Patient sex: M
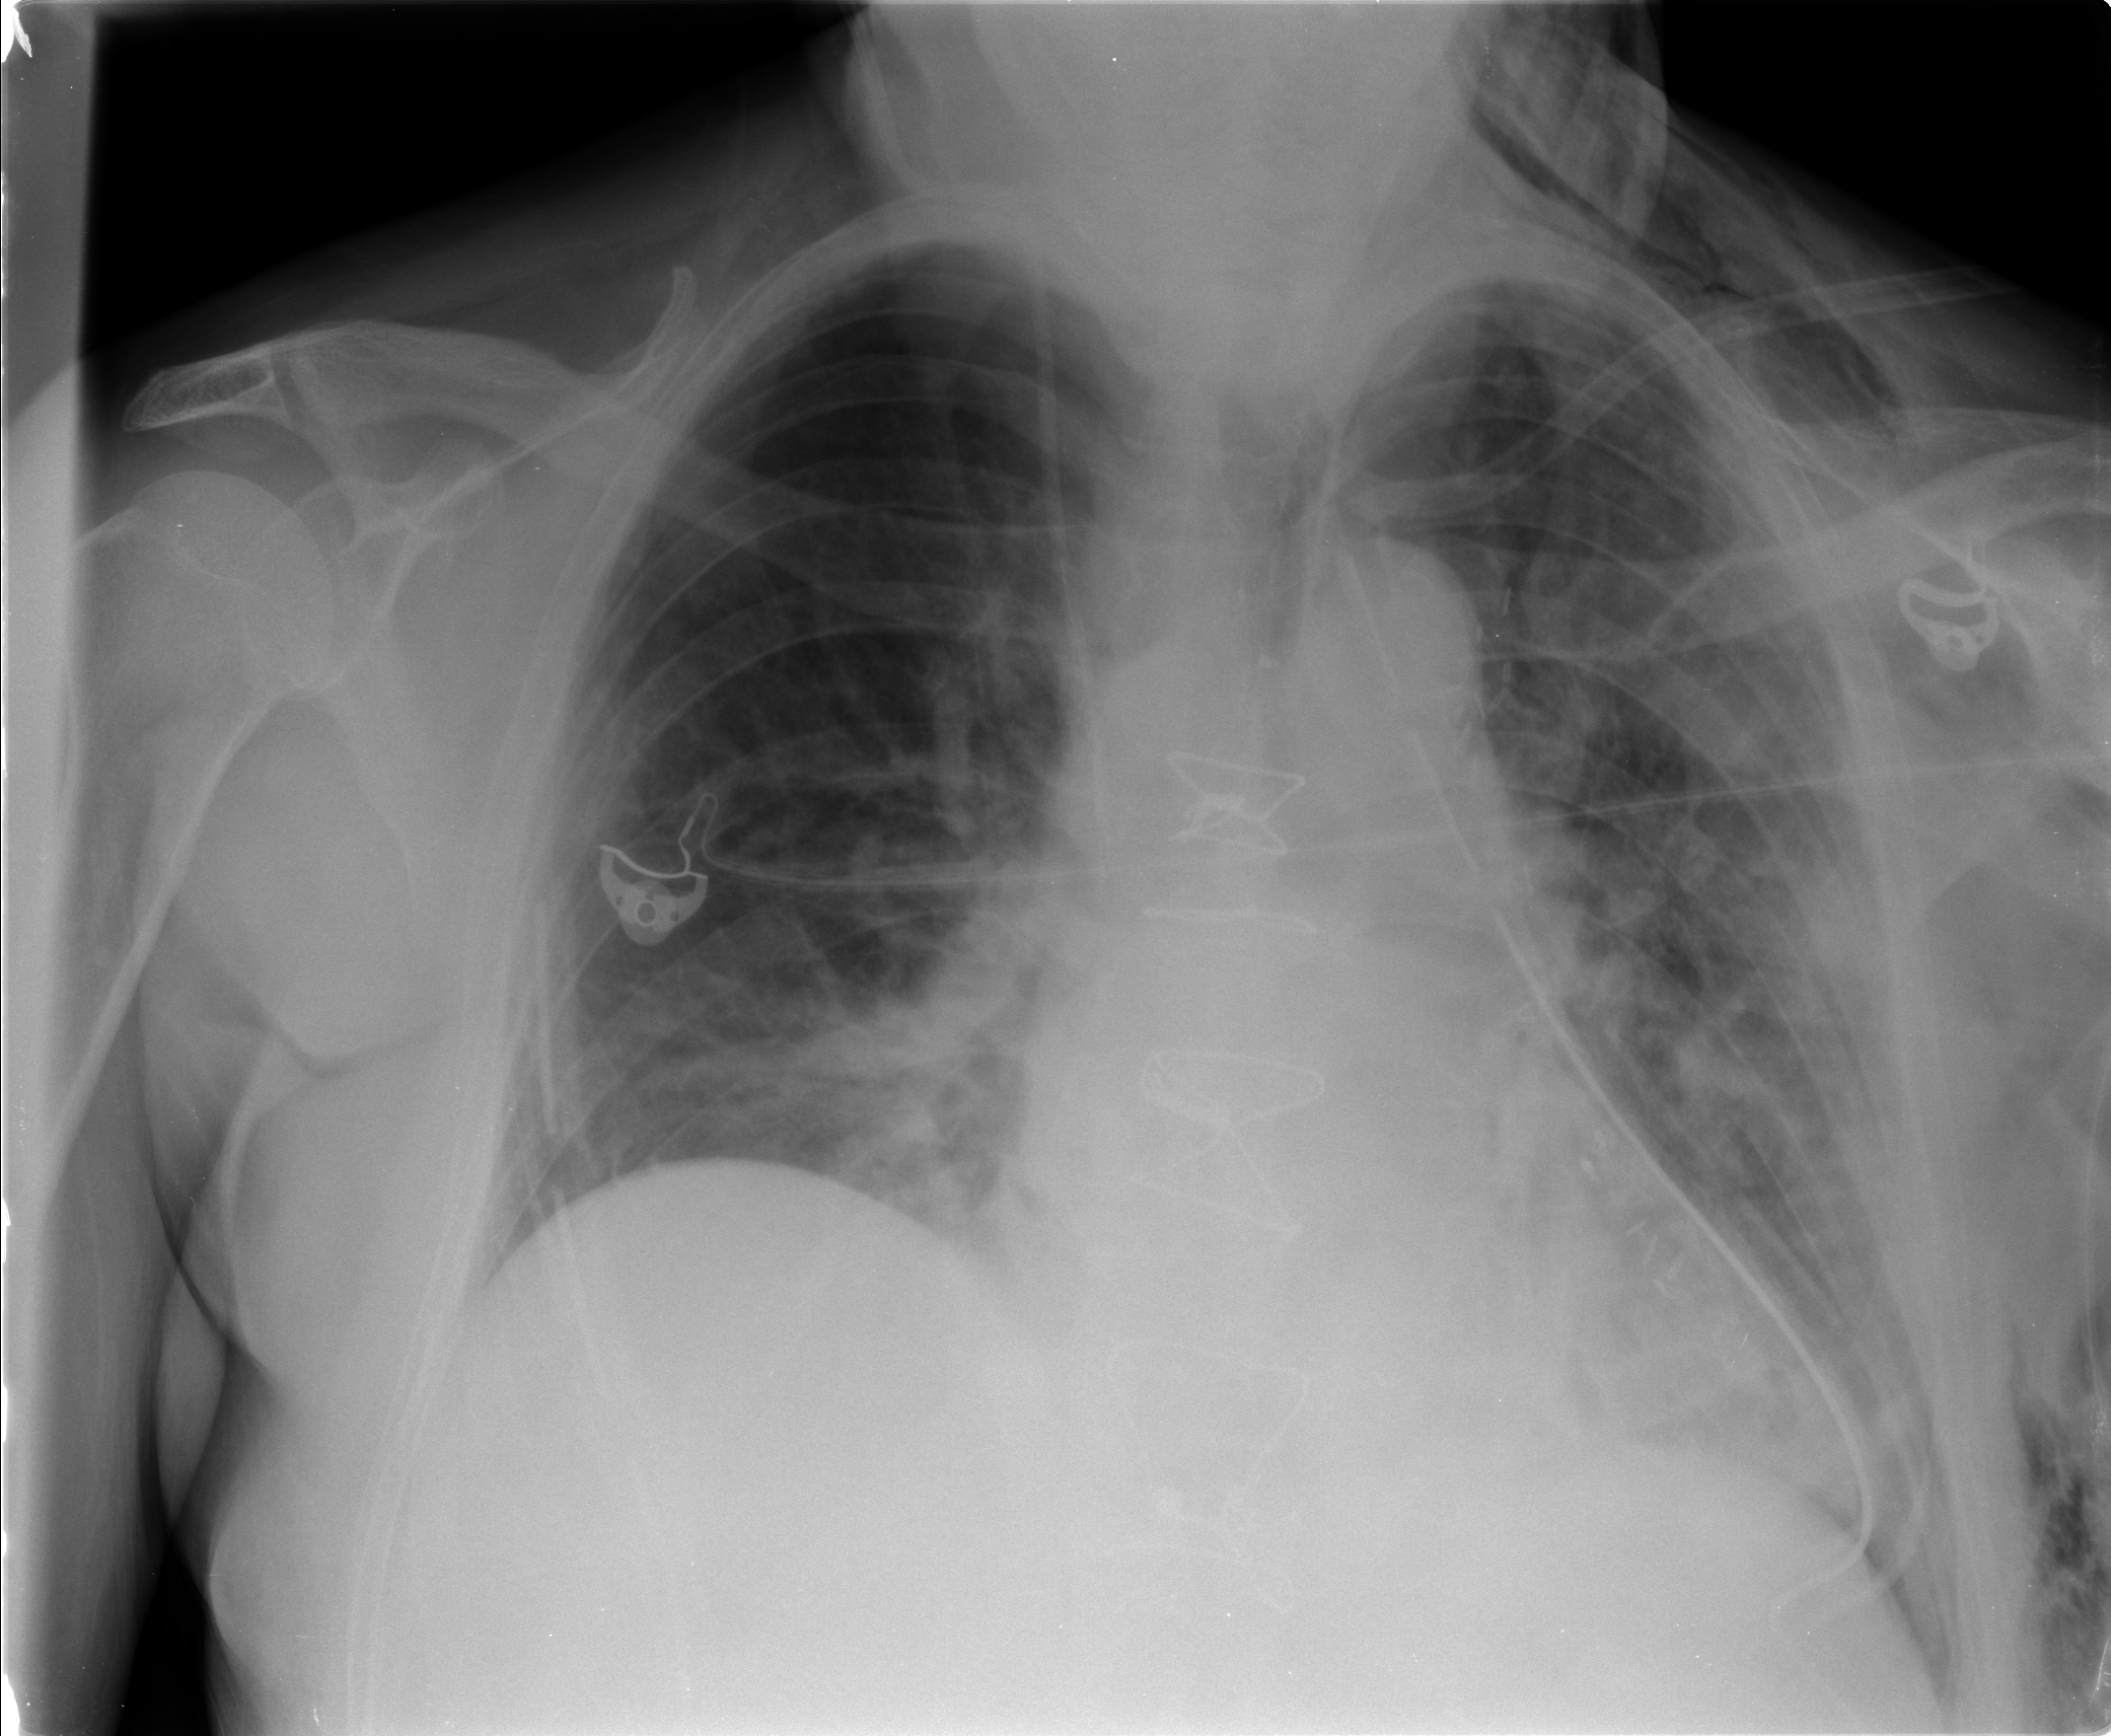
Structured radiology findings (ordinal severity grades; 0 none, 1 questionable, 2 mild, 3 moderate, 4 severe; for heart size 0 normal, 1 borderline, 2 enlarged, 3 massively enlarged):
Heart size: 2
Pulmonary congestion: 1
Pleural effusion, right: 0
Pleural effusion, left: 2
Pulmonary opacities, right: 0
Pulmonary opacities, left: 0
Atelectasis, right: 2
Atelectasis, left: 2